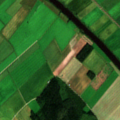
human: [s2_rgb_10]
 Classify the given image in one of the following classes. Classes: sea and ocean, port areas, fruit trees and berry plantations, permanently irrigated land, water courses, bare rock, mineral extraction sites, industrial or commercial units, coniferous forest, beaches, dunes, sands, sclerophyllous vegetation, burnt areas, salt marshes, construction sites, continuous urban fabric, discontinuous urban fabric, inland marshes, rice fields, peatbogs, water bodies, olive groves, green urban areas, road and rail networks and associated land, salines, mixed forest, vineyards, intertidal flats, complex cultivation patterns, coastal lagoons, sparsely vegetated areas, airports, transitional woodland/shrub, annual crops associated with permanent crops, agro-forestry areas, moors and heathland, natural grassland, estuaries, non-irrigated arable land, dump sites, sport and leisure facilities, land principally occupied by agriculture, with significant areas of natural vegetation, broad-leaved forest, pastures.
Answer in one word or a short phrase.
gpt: non-irrigated arable land, coniferous forest